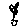
Label: flower